Interaction volume radius: 10 \u00c5
Interaction volume height: 25 \u00c5
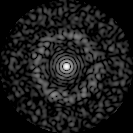
Disorder parameter: 0.8253